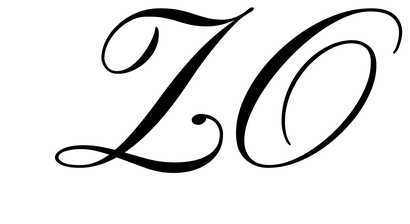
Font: PinyonScript-Regular